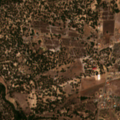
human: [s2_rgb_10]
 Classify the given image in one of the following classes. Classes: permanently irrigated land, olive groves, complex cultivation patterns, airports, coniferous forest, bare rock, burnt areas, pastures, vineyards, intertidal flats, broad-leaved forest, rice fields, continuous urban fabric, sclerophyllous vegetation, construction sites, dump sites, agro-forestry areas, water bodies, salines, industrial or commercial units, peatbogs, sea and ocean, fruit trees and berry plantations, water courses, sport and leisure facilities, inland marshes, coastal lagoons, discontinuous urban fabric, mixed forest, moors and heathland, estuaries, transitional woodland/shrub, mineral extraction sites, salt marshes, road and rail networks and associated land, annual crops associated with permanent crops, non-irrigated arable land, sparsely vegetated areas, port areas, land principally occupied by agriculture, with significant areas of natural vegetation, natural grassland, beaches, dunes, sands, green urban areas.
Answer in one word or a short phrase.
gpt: permanently irrigated land, complex cultivation patterns, agro-forestry areas, broad-leaved forest, coniferous forest, mixed forest, transitional woodland/shrub